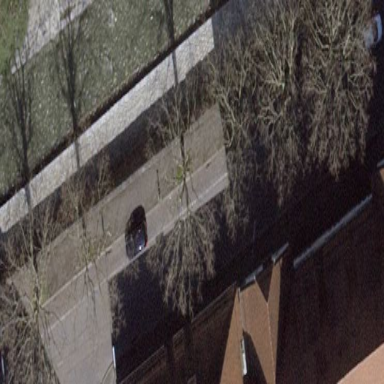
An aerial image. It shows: Street-side parking area with parallel orientation. The surface is asphalt.